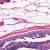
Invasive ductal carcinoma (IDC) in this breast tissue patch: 0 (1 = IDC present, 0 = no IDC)